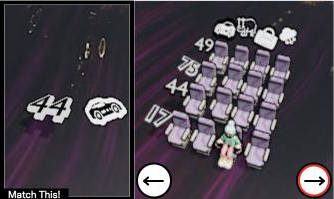
Task: seats
Answer: no